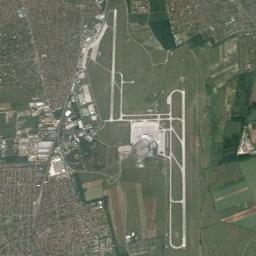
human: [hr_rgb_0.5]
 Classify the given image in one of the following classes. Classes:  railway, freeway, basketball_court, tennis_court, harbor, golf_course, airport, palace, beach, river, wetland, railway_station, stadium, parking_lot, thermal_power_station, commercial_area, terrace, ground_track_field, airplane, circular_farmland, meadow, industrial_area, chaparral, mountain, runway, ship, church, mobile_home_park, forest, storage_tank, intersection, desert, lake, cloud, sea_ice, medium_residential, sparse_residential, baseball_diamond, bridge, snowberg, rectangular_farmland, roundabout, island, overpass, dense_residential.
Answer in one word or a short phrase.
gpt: airport